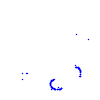
Particle: proton